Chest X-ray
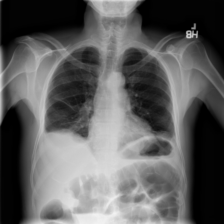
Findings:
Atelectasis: positive
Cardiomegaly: negative
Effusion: positive
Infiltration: negative
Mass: negative
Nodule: negative
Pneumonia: negative
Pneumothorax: negative
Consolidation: negative
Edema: negative
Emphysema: negative
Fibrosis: negative
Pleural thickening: negative
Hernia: negative